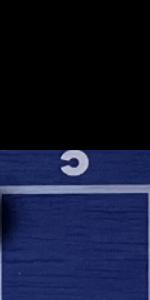
Label: Empty